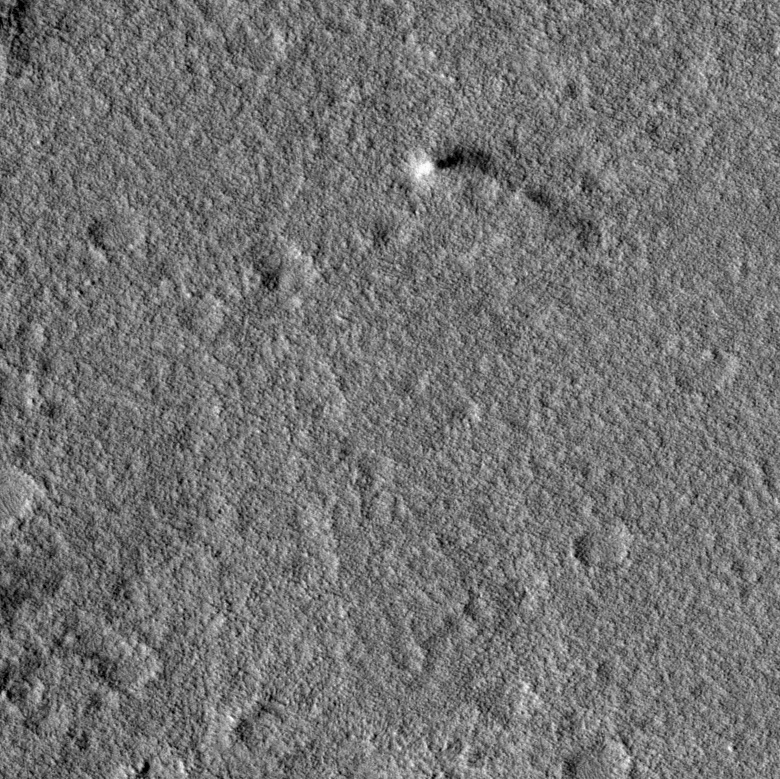
Label: dustdevil